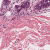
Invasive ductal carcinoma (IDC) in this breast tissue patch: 0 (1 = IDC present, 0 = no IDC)